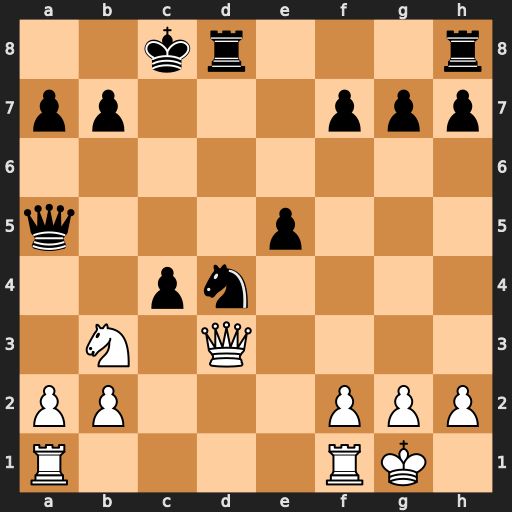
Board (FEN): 2kr3r/pp3ppp/8/q3p3/2pn4/1N1Q4/PP3PPP/R4RK1
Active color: w
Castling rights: -
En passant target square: -
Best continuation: Qh3+ Kb8 Nxa5